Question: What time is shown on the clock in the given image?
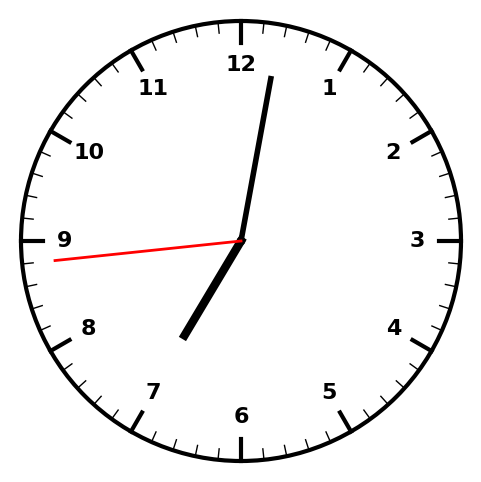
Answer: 07:01:44